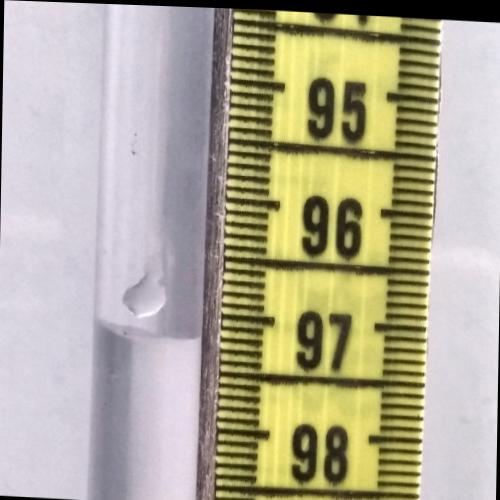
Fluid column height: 97.2 cm